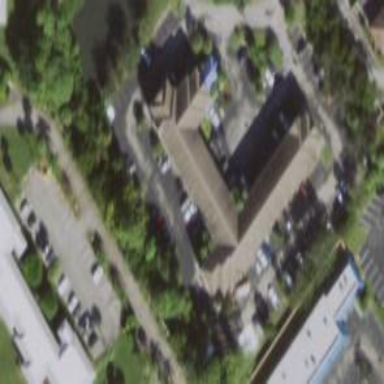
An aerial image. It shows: Hotel building.